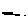
Label: line